Question: I want to detect potential cycles in a hierarchy. I have three tables, each have one parent, and one child column:

Table1 contains some nodes (in column child) and their parents (in column parent); Table2 contains all the parents of Table1 (in column child) and their parents (in column parent), and so on.
For example if A is a child of B, and B is a child of C and C is a child of A, then I have a cycle.
Is it possible to detect the cycles using sql commands?
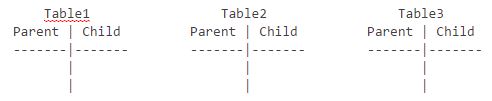
Answer: Here's a solution that works with arbitrary depth.
Store all your relationships in one table:
'''
Table t
Parent | Child
------ | -----
B | A
C | B
A | C
E | D
F | E
'''
Then you can use this <URL> query to find cycles:
'''
WITH RECURSIVE working(parent, last_visited, already_visited, cycle_detected) AS (
SELECT parent, child, ARRAY[parent], false FROM t
UNION ALL
SELECT t.parent, t.child, already_visited || t.parent, t.parent = ANY(already_visited)
FROM t
JOIN working ON working.last_visited = t.parent
WHERE NOT cycle_detected
)
SELECT parent, already_visited FROM working WHERE cycle_detected
'''
<URL>
It will give you the 'parent's that are part of a cycle, and also the cycle they are in:
'''
A | A,C,B,A
B | B,A,C,B
C | C,B,A,C
'''
It works like this (because that is what the keyword 'RECURSIVE' instructs Postgres to do):
1. Run the first SELECT, selecting all entries from table t and placing them in a temporary table named working.
2. Then run the second SELECT, joining the working table with table t to find the children of each entry. Those children are added to the array of already seen children.
3. Now run the second SELECT again and again, as long as entries are added to the working table.
4. A cycle is detected when one of the entries visits a child that it has visited before (t.parent = ANY(already_visited)) in this case cycle_detected is set to true and no more children are added to the entry.